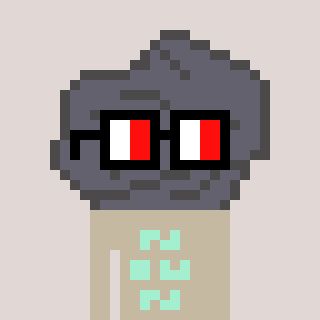
a pixel art character with square glasses with black frames and red eyes, a rock-shaped head and a bege-colored body on a warm background